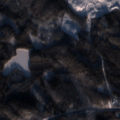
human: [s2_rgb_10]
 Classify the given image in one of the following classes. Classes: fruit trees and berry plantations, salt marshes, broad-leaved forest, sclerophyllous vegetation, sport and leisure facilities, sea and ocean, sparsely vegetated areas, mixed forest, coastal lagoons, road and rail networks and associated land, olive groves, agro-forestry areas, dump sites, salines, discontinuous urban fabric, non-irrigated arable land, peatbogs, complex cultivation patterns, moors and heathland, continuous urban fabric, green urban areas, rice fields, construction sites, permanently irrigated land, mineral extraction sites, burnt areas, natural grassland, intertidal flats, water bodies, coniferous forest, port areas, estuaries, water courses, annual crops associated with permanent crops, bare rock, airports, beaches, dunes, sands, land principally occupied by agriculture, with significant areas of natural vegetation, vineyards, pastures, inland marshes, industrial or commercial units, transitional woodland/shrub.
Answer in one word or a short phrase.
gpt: coniferous forest, mixed forest, transitional woodland/shrub